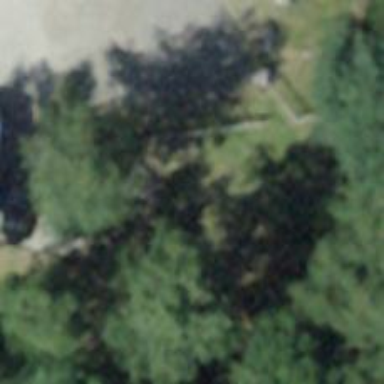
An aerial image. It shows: Picnic table located in leisure land area.